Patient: sex F, age 65
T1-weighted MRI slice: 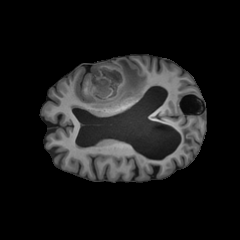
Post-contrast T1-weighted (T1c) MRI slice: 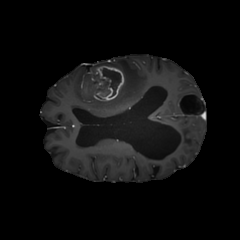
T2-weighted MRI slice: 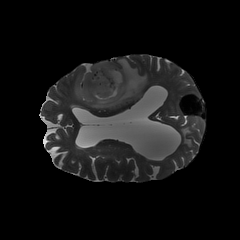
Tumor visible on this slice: yes
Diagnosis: Glioblastoma, IDH-wildtype
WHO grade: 4